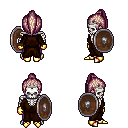
a pixel art fantasy rpg character, male body template, skeleton, brown robe, magenta pants, white blonde long topknot hairstyle, silver tiara, gold gloves, gold boots, shield, four views (front, back, left, right), 2x2 character sprite sheet, small pixel art, hard edges, no anti-aliasing